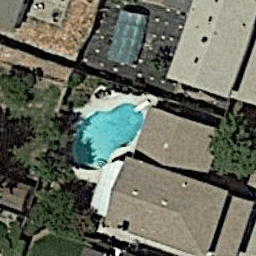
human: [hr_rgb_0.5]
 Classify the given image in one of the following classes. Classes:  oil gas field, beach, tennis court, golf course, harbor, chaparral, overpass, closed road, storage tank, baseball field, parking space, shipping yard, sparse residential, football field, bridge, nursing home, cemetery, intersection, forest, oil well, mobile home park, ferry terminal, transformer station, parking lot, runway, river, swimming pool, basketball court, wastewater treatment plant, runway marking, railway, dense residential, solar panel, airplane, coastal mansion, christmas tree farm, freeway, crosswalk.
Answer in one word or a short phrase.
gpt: swimming pool